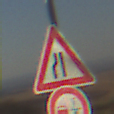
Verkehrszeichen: EinseitigVerengteFahrbahnLinks
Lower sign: VerbotUeberholenEinspurigeFahrzeuge
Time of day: MorningAfternoon
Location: Outdoor (Nature)
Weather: Clear
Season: NotSpecified
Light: Natural